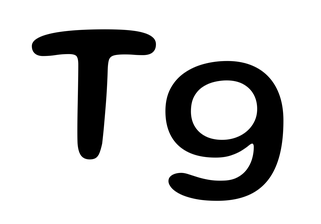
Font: Gluten_Regular